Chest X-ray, PA view. Patient: 60 years old, sex M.
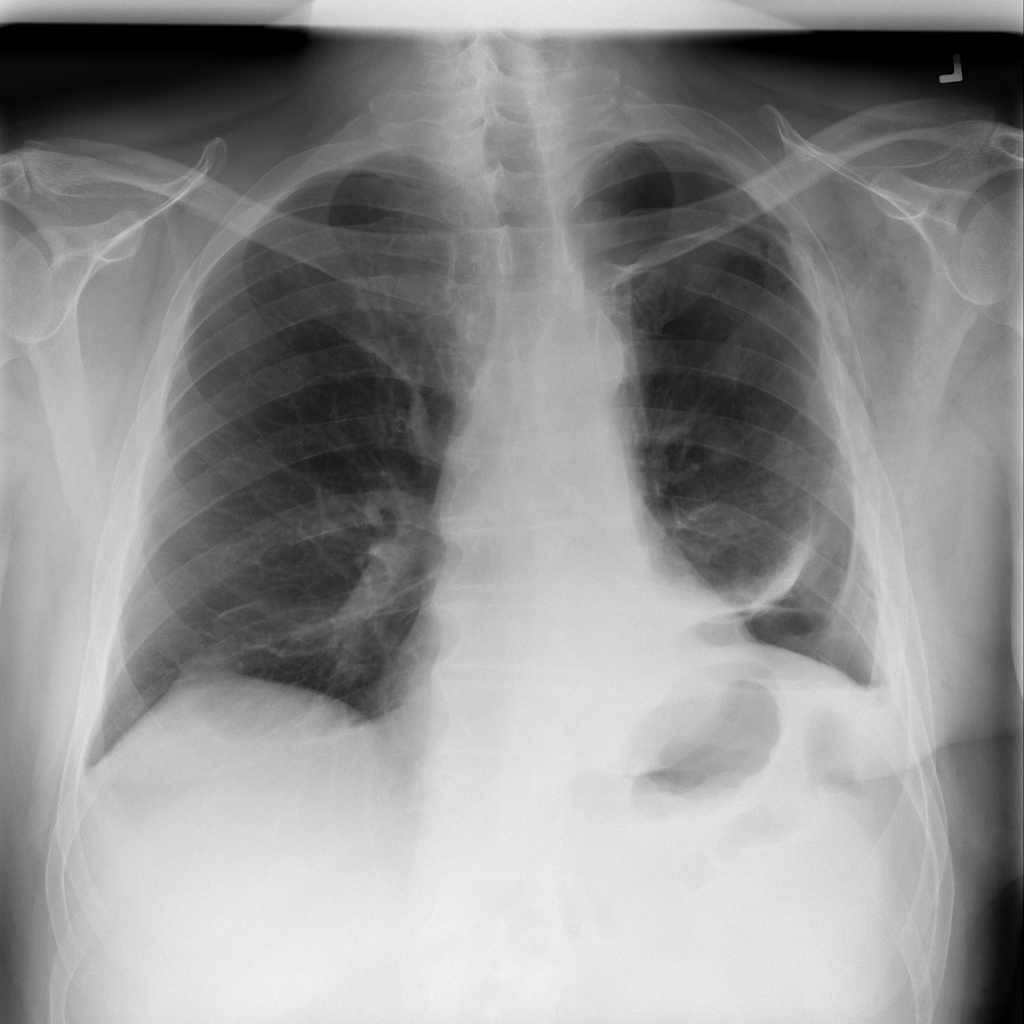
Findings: No Finding